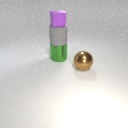
large gray rubber cylinder below small purple rubber cube